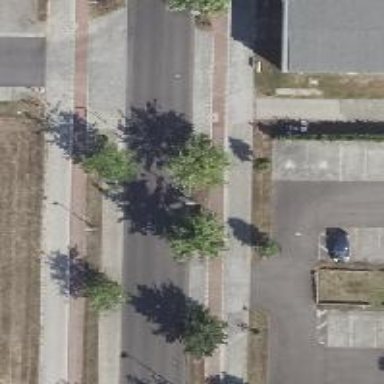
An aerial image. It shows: Unmarked road crossing.